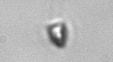
Label: Pyramimonas